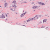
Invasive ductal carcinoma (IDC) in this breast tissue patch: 1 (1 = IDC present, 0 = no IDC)